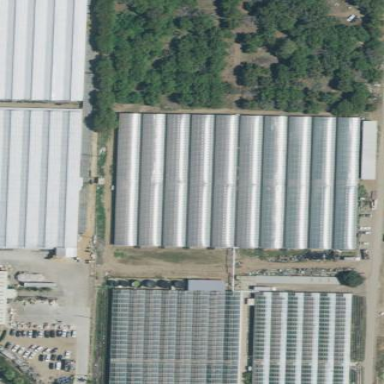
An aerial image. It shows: Greenhouse.